Question: I am trying to wrap my head around <URL> and need clarification on a few items.
My of Mesos is that it is an executable that gets installed on every physical/VM server ("") in a cluster, and then provides a Java API (somehow) that treats each individual node as a collective pool of computing resources (CPU/RAM/etc.). Hence, to programs coding against the Java API, they only see 1 single set of resources, and don't have to worry about how/where the code is deployed.
So for one, I could be fundamentally wrong in my understanding here (in which case, please correct me!). But if I'm on target, then how does the Java API (provided by Mesos) allow Java clients to tap into these resources?!? Can someone give a concrete example of Mesos in action?
---
## Update
Take a look at my awful drawing below. If I understand the Mesos architecture correctly, we have a cluster of 3 physical servers ('phys01', 'phys02' and 'phys03'). Each of these physicals is running an Ubuntu host (or whatever). Through a hypervisor, say, Xen, we can run 1+ VMs.
I am interested in Docker & CoreOS, so I'll use those in this example, but I'm guessing the same could apply to other non-container setups.
So on each VM we have CoreOS. Running on each CoreOS instance is a Mesos executable/server. All Mesos nodes in a cluster see everything underneath them as a single pool of resources, and artifacts can be arbitrarily deployed to the Mesos cluster and Mesos will figure out which CoreOS instance to actually deploy them to.
Running on top of Mesos is a "Mesos framework" such as Marathon or Kubernetes. Running inside Kubernetes are various Docker containers ('C1' - 'C4').

Is this understanding of Mesos more or less correct?
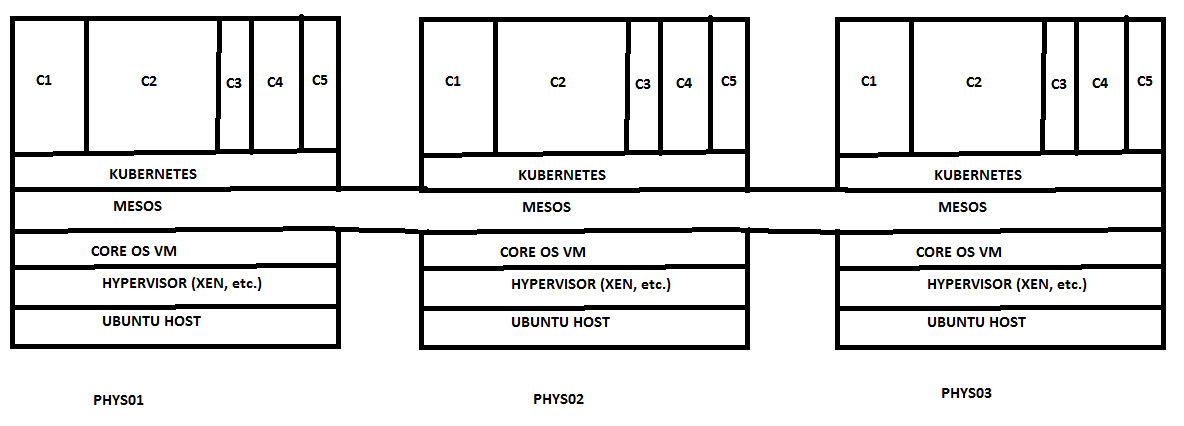
Answer: Your summary is almost right but it does not reflect the essence of what mesos represents. The vision of mesosphere, the Company behind the project, is to create a "Datacenter Operating System" and the mesos is the kernel of it in analogy to the kernel of a normal OS.
The API is not limited to Java, you can use C, C++, Java/Scala, or Python.
If you have set-up your mesos cluster, as you describe in your question and want to use your resources, you usually do this through a instead of running your workload directly on it. This doesn't mean that this is complicated <URL> which allows you to run Docker based applications.
Yes, mesos will take care about the placement in the cluster as that's what a kernel does -- scheduling and management of limited resources. The setup you have sketched raises several obvious questions, however.
Layers below mesos:
<URL>. So I hope you have good reasons for running CoreOS a hypervisor.
Layers above mesos:
Kubernetes ist available as framework and mesosphere seems to put much effort in it. It is, however, without question that there are partly overlapping in terms of functionality -- especially with regard to scheduling. If you want to schedule basic workloads based on Containers, you might be better off with <URL>. So also here I hope you have good reasons for this very arrangement.
Sidenote: Kubernetes is similar to Marathon with a broader approach and pretty opinionated.